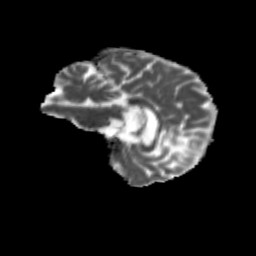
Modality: MD
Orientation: sagittal
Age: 68
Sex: male
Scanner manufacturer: siemens
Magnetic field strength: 3 T
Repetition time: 4.71 s
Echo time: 0.0906 s